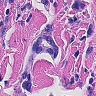
Metastatic tissue present: yes